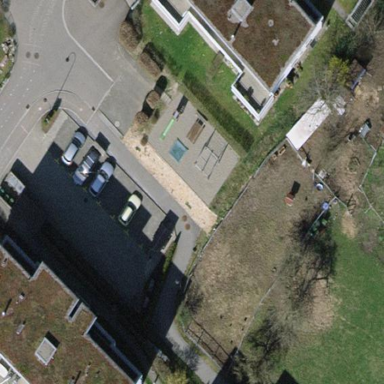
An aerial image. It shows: Playground area for leisure land.